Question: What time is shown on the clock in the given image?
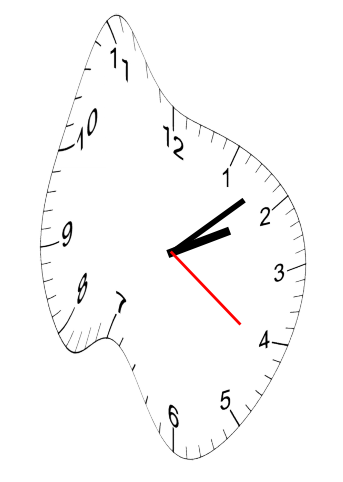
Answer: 02:08:21